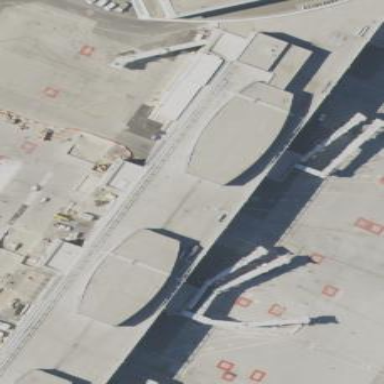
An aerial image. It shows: Terminal building at airport.